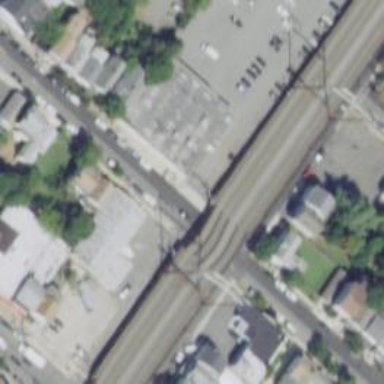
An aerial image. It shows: Bridge over railway with electrified contact lines.